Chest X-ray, PA view. Patient: 36 years old, sex M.
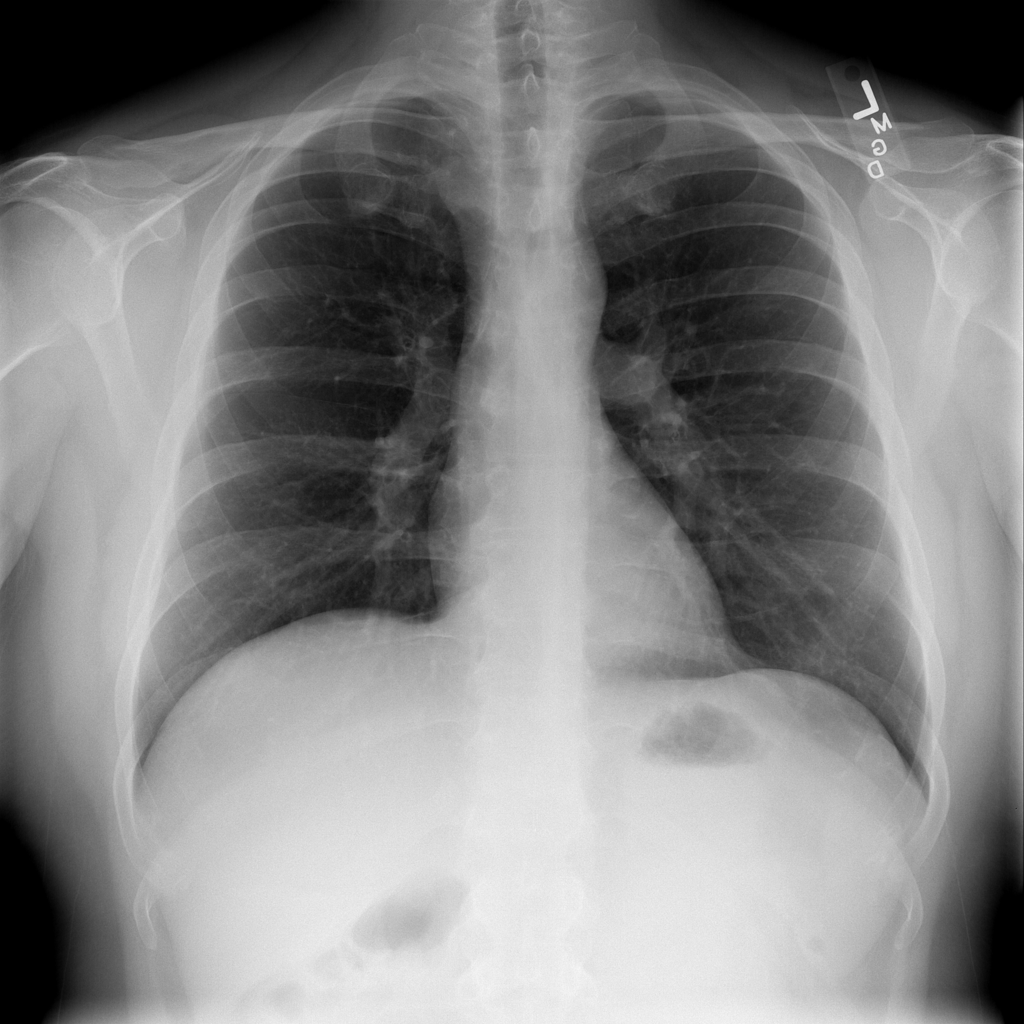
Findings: No Finding